Question: I am trying to implement a using Core Gen in Xilinx. According to my understanding an accumulator performs the function of a normal register which is just routing the input to the output, but I wanted clarification on that.
I added the Accumulator IPcore (.xco) module to the project and I have a main file which basically contains the component declaration and the port map. I have a single step process too. Everything compiles and I can see the result on the board but don't quite understand what's going on...
When I input '1000' the 8 bit output on the LEDs is '<PHONE>'. Another input of '1111' gives me '<PHONE>'. I am attaching the code here for the main vhd file called 'Accm' and the '.vho' file.
'''
----------------------------------------------------------------------------------
----------------------------------------------------------------------------------
library IEEE;
use IEEE.STD_LOGIC_1164.ALL;
-- Uncomment the following library declaration if using
-- arithmetic functions with Signed or Unsigned values
--use IEEE.NUMERIC_STD.ALL;
-- Uncomment the following library declaration if instantiating
-- any Xilinx primitives in this code.
--library UNISIM;
--use UNISIM.VComponents.all;
entity Accm is
port( b: in std_logic_vector(3 downto 0);
sclr, clk, b1, b2 : in std_logic;
q : out std_logic_vector(7 downto 0)
);
end Accm;
architecture Behavioral of Accm is
-- signal declaration
type tell is (rdy,pulse,not_rdy);
signal d_n_s: tell;
signal en: std_logic;
-- component declaration
COMPONENT my_accm
PORT (
b : IN STD_LOGIC_VECTOR(3 DOWNTO 0);
clk : IN STD_LOGIC;
sclr : IN STD_LOGIC;
q : OUT STD_LOGIC_VECTOR(7 DOWNTO 0)
);
END COMPONENT;
-- port map
begin
A1 : my_accm
PORT MAP (
b => b,
clk => en,
sclr => sclr,
q => q
);
process(clk)
begin
if clk'event and clk='1' then
case d_n_s is
when rdy => en <= '0';
if b1='1' then d_n_s <= pulse; end if;
when pulse => en <= '1';
d_n_s <= not_rdy;
when not_rdy => en <='0';
if b2='1' then d_n_s <= rdy; end if;
end case;
end if;
end process;
-- .VHO CODE
------------- Begin Cut here for COMPONENT Declaration ------ COMP_TAG
COMPONENT my_accm
PORT (
b : IN STD_LOGIC_VECTOR(3 DOWNTO 0);
clk : IN STD_LOGIC;
sclr : IN STD_LOGIC;
q : OUT STD_LOGIC_VECTOR(7 DOWNTO 0)
);
END COMPONENT;
-- COMP_TAG_END ------ End COMPONENT Declaration ------------
-- The following code must appear in the VHDL architecture
-- body. Substitute your own instance name and net names.
------------- Begin Cut here for INSTANTIATION Template ----- INST_TAG
your_instance_name : my_accm
PORT MAP (
b => b,
clk => clk,
sclr => sclr,
q => q
);
end Behavioral;
'''
I am also pasting an image of the accumualtor I generated in CoreGen.
I'D appreciate it if someone could explain me what is going on in this program. Thanks!
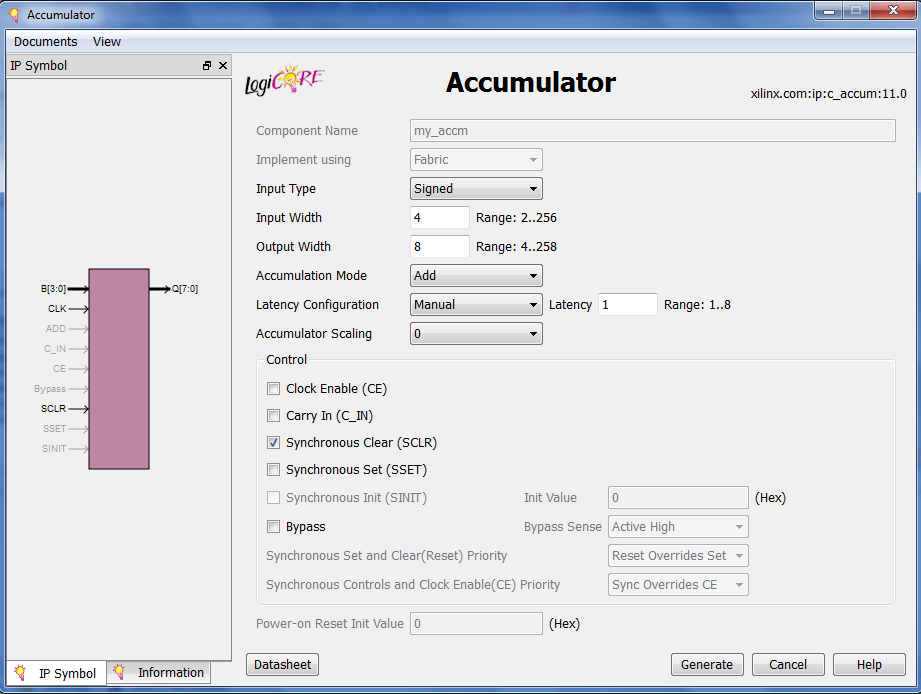
Answer: "Accumulator" can mean many things. In the hardware Xilinx library, the component you instantiated is an adder in front of a register. The adder is adding the current value of the accumulator register with the input term. The accumulator register is wider than the input so you can accumulate (add together) many input terms without overflowing the output.
When your circuit starts, the accumulator contains zero. You input 1000 (-8) which when added to zero becomes <PHONE> (-8 sign extended) on the output. You then add 1111 (-1), and the output becomes <PHONE> (-9 sign extended).
Once you are done "accumulating", assert SCLR to clear the accumulator register back to zero (or use SSET or SINIT, as appropriate for your logic).
This should all be covered by the documentation for the Xilinx library (try clicking the "datasheet" button in the corgen dialog).